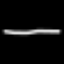
Label: line